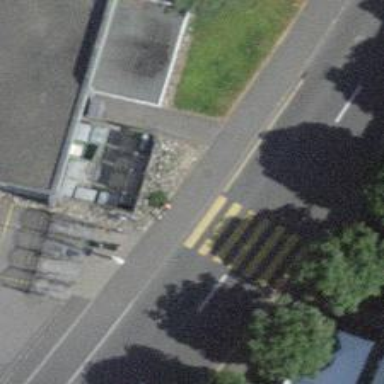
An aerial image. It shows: Pedestrian crossing with zebra markings on footway.